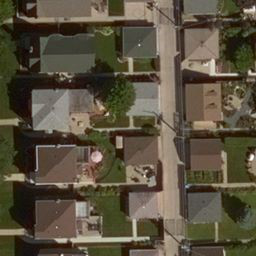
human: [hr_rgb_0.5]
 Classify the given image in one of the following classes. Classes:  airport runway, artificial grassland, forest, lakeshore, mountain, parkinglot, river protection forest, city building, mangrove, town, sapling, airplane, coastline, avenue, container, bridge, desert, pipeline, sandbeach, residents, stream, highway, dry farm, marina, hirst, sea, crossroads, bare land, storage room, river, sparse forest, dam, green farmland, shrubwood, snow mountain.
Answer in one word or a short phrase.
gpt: residents